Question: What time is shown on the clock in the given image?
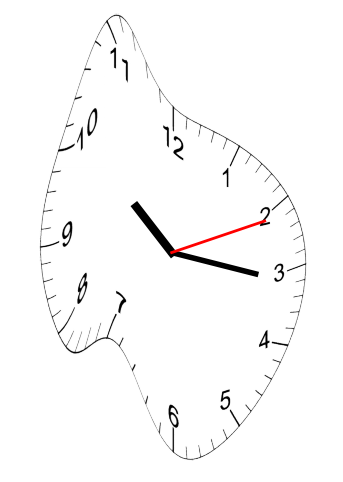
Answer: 10:16:11